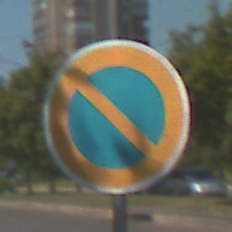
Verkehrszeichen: EingeschraenktesHalteverbot
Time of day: Midday
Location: Outdoor (Urban)
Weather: Clear
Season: NotSpecified
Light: Natural